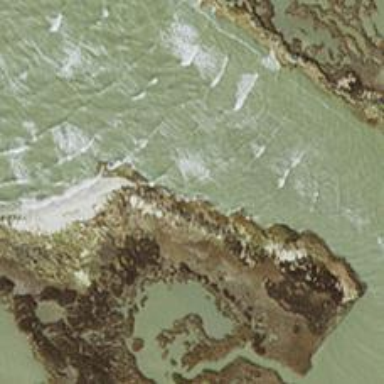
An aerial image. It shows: Breathtaking coastline.